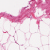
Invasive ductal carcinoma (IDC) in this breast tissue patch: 0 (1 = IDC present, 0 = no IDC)